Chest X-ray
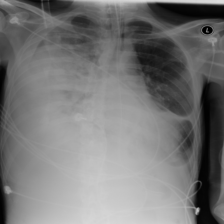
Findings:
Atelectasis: negative
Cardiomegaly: negative
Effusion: positive
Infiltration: negative
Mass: negative
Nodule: negative
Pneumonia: negative
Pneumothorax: negative
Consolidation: negative
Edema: negative
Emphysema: negative
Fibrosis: negative
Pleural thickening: negative
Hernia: negative